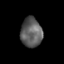
Tissue: skin
Cell type: Epithelial cells
Senescence score: 0.2486
Nuclear area (px): 618
Mean DAPI intensity: 94.184